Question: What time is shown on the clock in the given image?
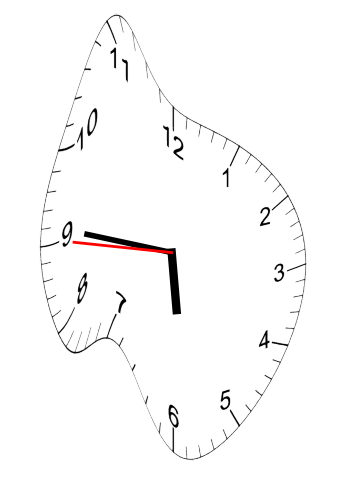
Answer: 05:45:45